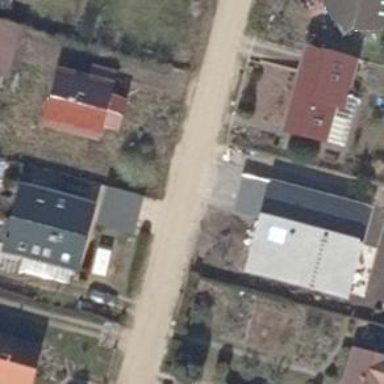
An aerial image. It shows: Driveway.